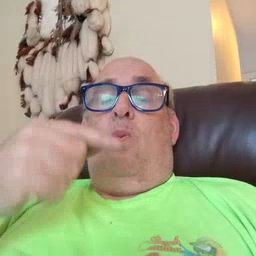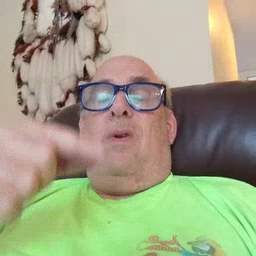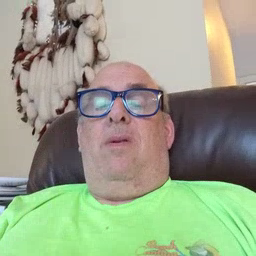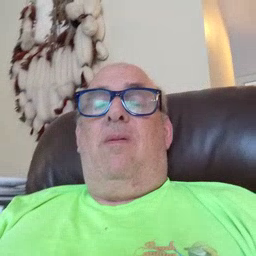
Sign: green